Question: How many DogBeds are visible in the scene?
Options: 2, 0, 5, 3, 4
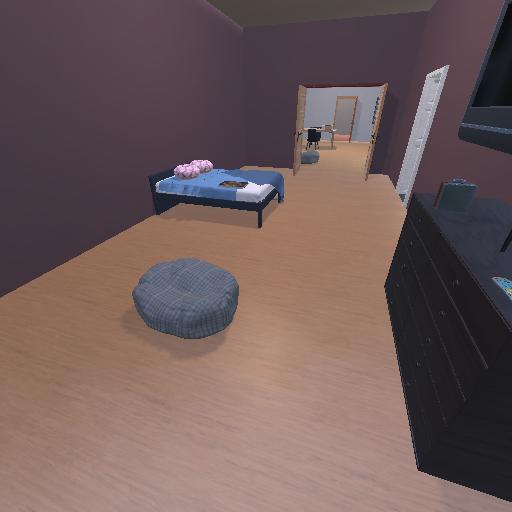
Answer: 2